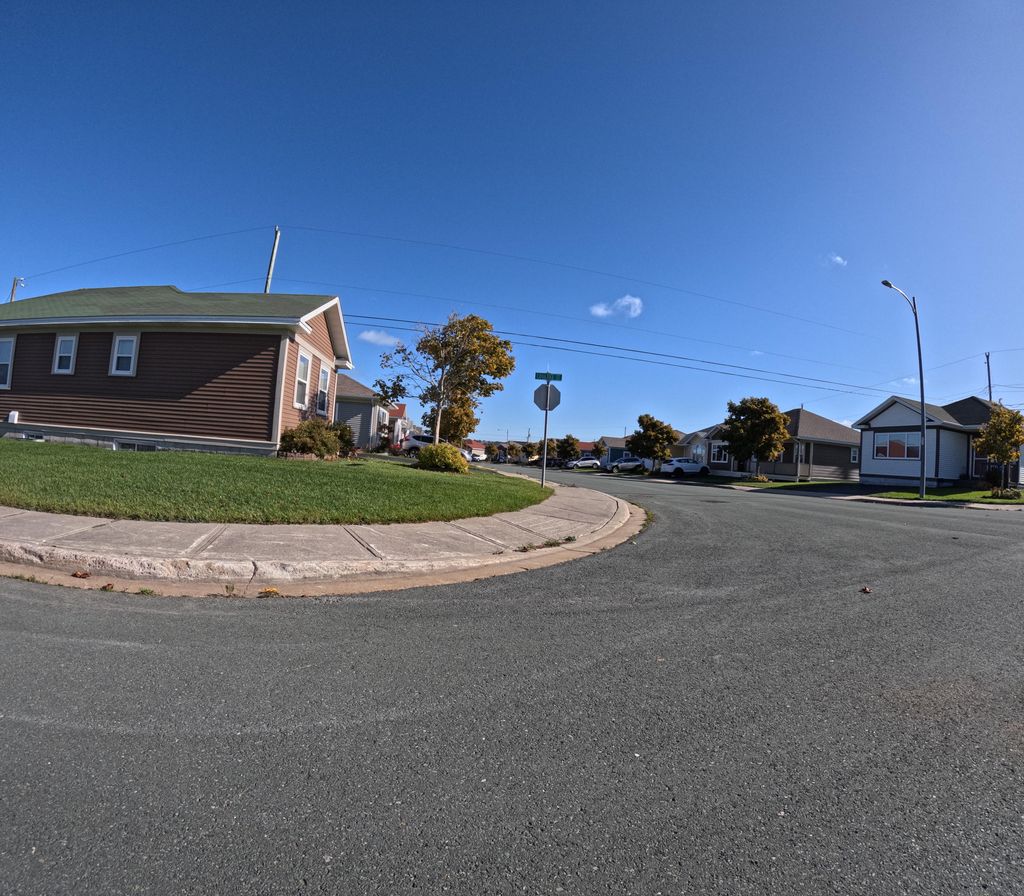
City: st_johns